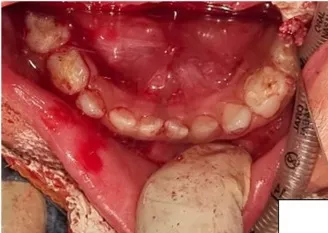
Mandible) of the patient.
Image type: medical_photograph (oral_photograph)